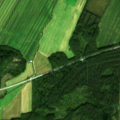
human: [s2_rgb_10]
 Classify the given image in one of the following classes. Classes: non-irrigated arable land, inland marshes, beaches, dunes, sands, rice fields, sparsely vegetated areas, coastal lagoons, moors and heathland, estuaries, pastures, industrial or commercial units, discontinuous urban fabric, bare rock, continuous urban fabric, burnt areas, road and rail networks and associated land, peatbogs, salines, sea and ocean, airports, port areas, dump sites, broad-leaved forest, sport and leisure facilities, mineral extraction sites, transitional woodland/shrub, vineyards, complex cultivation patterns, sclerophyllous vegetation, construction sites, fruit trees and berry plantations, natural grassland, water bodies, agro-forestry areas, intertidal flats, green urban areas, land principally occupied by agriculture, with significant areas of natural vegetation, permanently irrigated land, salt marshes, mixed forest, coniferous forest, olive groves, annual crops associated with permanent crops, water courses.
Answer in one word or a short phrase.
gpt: non-irrigated arable land, land principally occupied by agriculture, with significant areas of natural vegetation, coniferous forest, mixed forest, transitional woodland/shrub